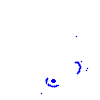
Particle: electron